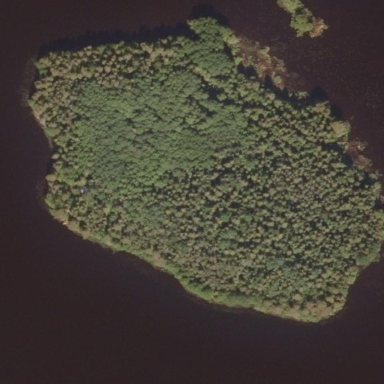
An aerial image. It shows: Island covered with woodland.